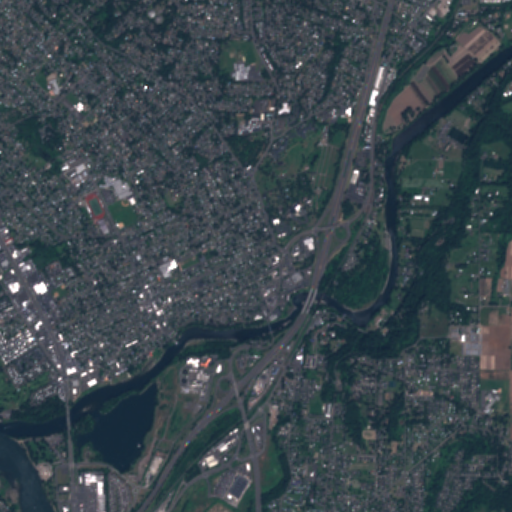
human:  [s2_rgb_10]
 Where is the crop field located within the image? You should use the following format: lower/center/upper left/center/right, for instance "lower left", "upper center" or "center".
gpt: The crop field is located in the lower right of the image.
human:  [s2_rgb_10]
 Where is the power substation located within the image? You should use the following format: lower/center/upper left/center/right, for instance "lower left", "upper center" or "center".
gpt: The power substation is located in the upper right of the image.
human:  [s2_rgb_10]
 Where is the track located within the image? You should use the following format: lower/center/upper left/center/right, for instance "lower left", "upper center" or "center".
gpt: The track is located in the center left of the image.
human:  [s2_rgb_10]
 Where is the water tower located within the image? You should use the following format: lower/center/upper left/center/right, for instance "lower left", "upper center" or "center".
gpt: The water tower is located in the upper left of the image.
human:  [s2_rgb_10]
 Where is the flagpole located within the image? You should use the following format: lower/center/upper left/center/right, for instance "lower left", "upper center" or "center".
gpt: The flagpole is located in the center of the image.
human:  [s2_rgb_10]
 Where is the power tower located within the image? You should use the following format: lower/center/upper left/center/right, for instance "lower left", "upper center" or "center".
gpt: There is no power tower in the image.